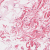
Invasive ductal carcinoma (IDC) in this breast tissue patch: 0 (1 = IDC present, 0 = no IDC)